Question: I have a little Problem with the app that I'm developing.
In the App I have a MapView with an overlay (a simple arrow which is drawn programatically) which is centerd on the screen.
Also I have a Layout which consists of two buttons and two textviews, basically forming a bar.
Now I want to clip the bar to the overlay so it stays centered with a little y-axis offset so it's basically over the bar with the same offset, regardless of screensize or resolution.
As requestet here is a layout sketch:

I appreciate any help or hint.
Thank you in advance!
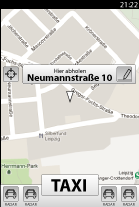
Answer: Put both the 'MapView' and your bar layout inside a 'RelativeLayout'. List the bar after the map to cause it to be rendered "on top." To form the offset above center, add a Space view somewhat larger than the overlay arrow centered on both dimensions. Align the bar vertically above the Space and centered horizontally. (In fact you could do the centered arrow as an ImageView or shape drawable view also in XML and use it rather than the space.)